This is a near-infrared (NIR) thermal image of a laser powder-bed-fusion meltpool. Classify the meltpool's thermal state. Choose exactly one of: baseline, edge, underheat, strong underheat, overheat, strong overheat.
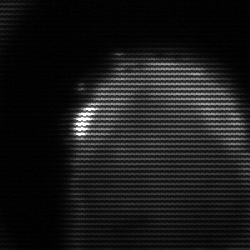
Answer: edge